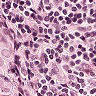
Metastatic tissue present: yes